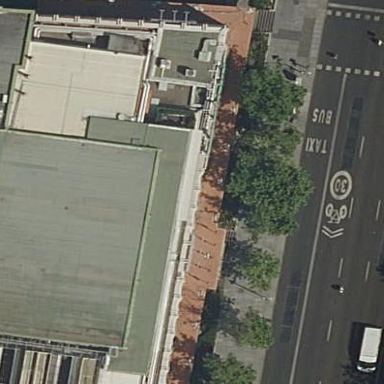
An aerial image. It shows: View of roof of building.